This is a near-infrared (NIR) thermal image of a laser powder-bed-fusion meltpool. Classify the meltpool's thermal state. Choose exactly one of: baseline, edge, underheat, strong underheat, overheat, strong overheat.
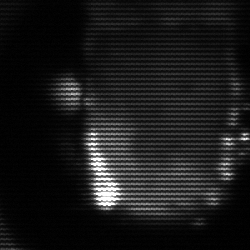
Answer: baseline